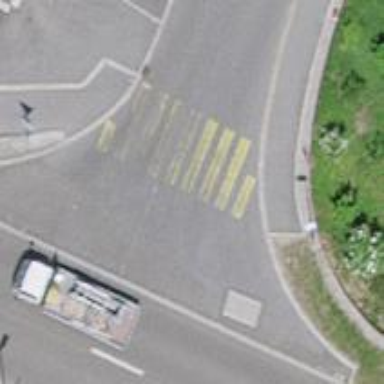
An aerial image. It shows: Uncontrolled road crossing with markings.